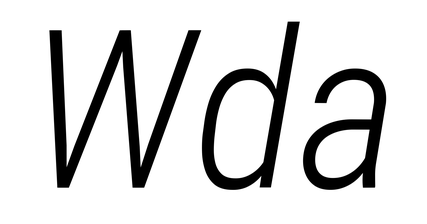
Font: Roboto-Italic_Condensed_Light_Italic